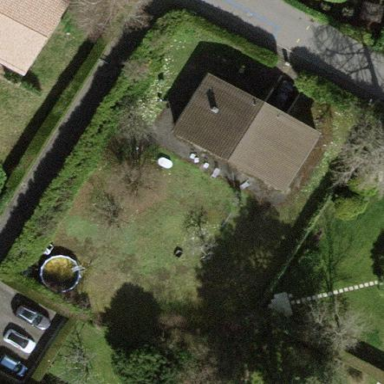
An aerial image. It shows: Garden surrounded by fence.